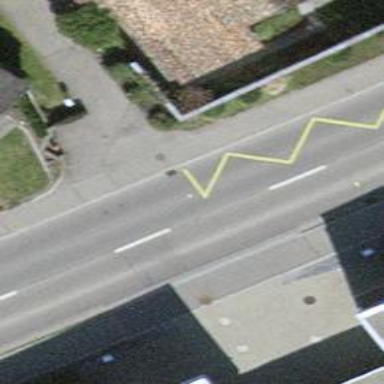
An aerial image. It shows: Bus stop with platform for public transport.